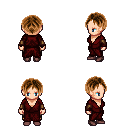
a pixel art fantasy rpg character, female body template, human, light skin, red robe, gold greaves, brown parted hairstyle, leather bracers, maroon shoes, four views (front, back, left, right), 2x2 character sprite sheet, small pixel art, hard edges, no anti-aliasing